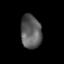
Tissue: lung
Cell type: Myeloid cells
Senescence score: 0.1617
Nuclear area (px): 677
Mean DAPI intensity: 91.802